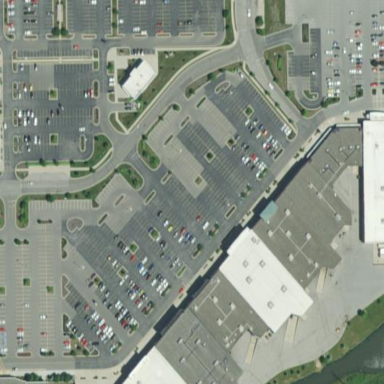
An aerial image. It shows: Retail area.